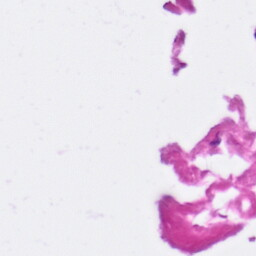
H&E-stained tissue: Pancreatic